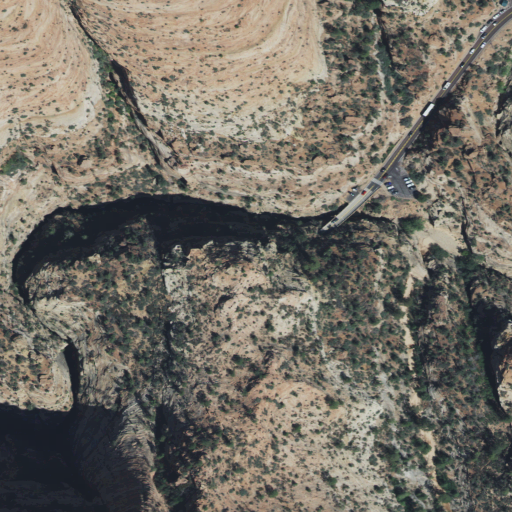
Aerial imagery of depression(s) in Utah named Pine Creek Gorge containing shrub, evergreen forest, open development, and barren land